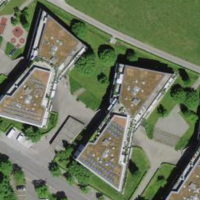
EUNIS habitat code: 54
Species observed at this site:
Rhamnus cathartica
Fagus sylvatica